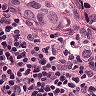
Metastatic tissue present: yes